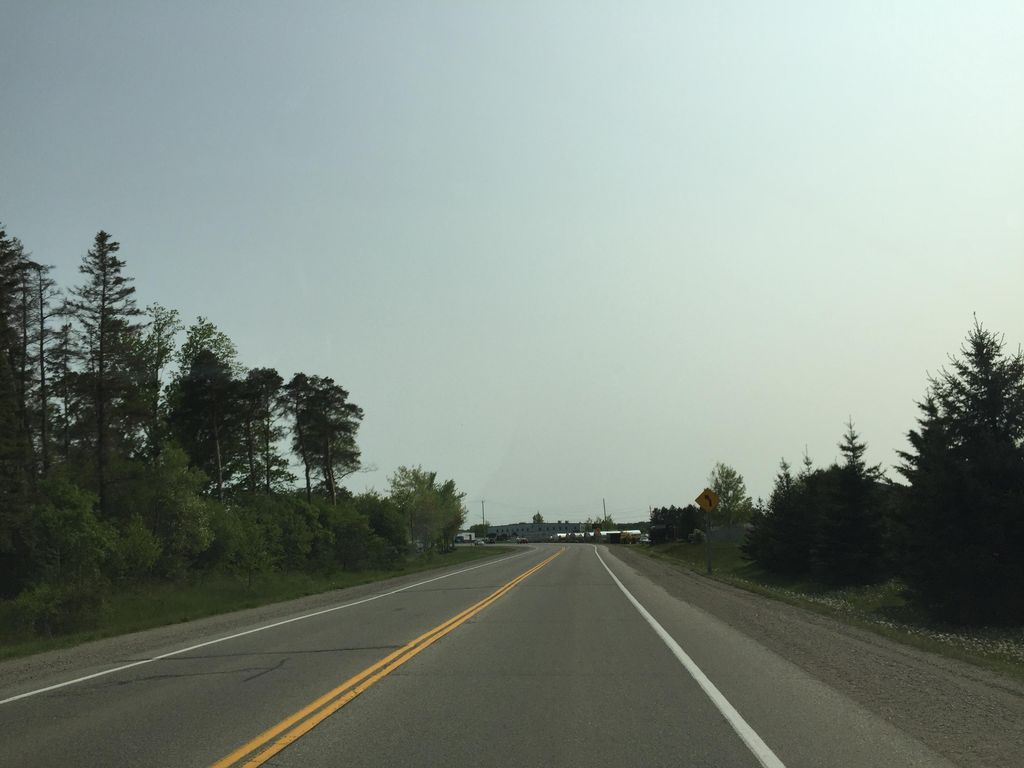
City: kitchener-waterloo